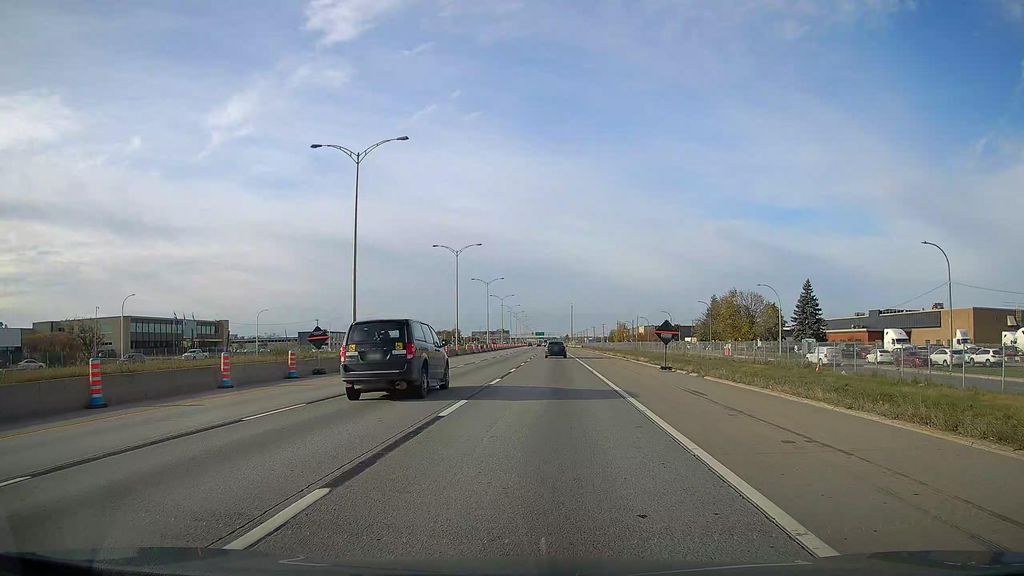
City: montreal